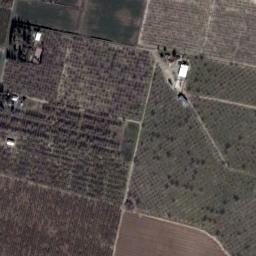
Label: rectangular_farmland